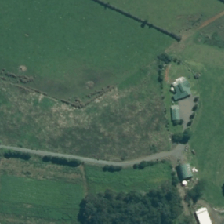
Land cover: shortrotation_cropland